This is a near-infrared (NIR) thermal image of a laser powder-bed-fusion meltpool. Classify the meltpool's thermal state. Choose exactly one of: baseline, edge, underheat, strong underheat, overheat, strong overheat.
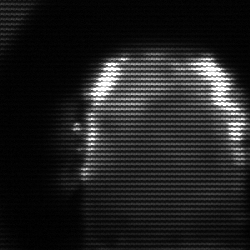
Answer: baseline